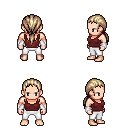
a pixel art fantasy rpg character, male body template, human, light skin, maroon pirate shirt, white pants, white blonde ponytail hairstyle, white cloth bracers, four views (front, back, left, right), 2x2 character sprite sheet, small pixel art, hard edges, no anti-aliasing